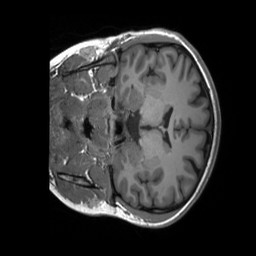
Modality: T1w
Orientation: coronal
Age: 21
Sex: female
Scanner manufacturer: siemens
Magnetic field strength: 3 T
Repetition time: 2.3 s
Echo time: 0.00232 s